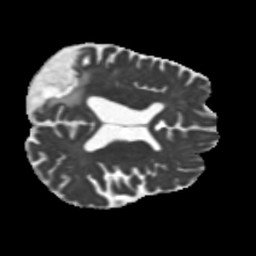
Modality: MD
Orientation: axial
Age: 68
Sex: male
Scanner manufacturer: siemens
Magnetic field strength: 3 T
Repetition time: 5.25 s
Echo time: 0.08 s